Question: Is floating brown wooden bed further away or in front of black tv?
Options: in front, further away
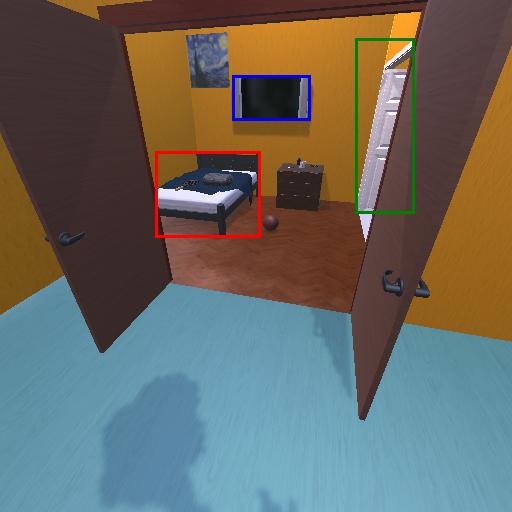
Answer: in front